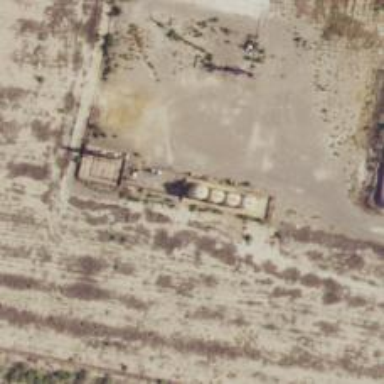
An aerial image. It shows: Storage tank with man-made structure.